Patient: sex M, age 19
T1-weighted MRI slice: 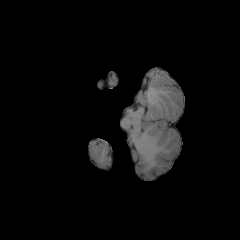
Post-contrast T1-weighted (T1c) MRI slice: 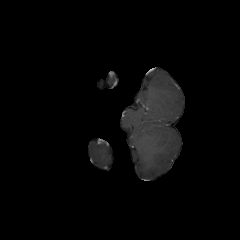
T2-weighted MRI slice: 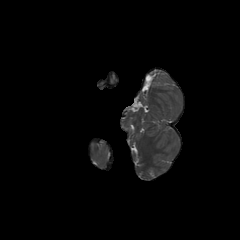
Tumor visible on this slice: no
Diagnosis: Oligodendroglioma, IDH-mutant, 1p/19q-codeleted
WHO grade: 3